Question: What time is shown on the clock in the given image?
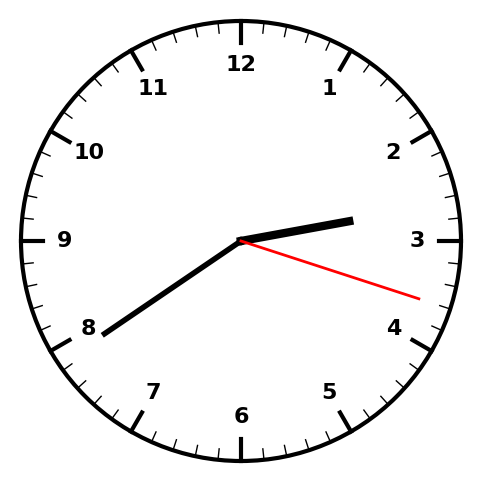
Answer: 02:39:18